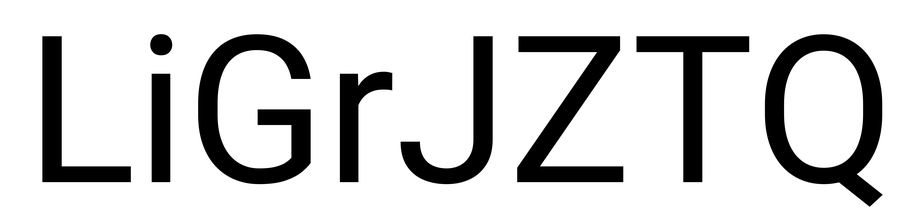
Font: Roboto_Regular